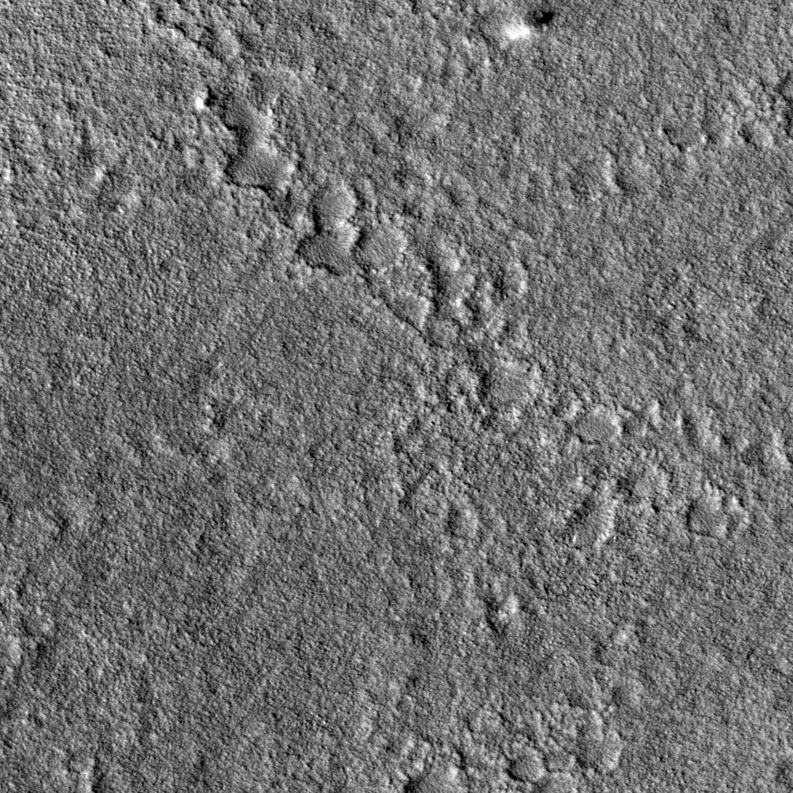
Label: dustdevil